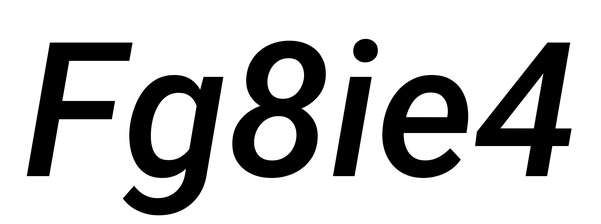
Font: Roboto-Italic_Medium_Italic